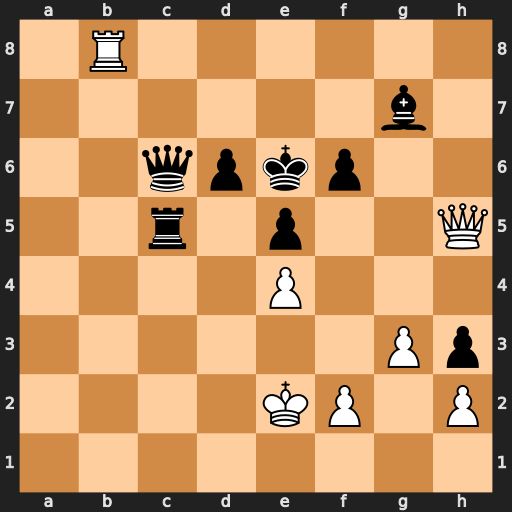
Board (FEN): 1R6/6b1/2qpkp2/2r1p2Q/4P3/6Pp/4KP1P/8
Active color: w
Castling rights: -
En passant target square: -
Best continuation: Re8+ Qxe8 Qxe8#